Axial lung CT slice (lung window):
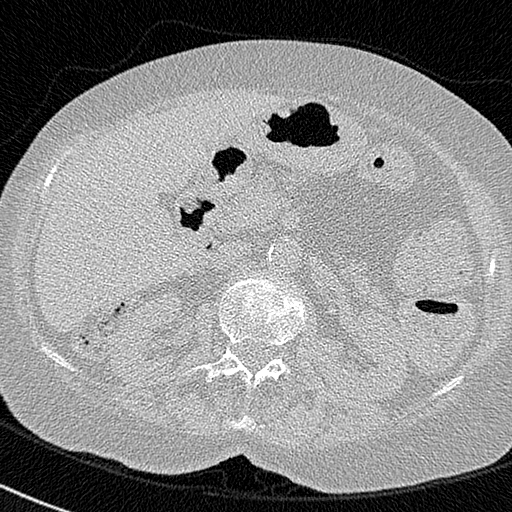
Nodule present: no